Question: I have been struggling with this problem for hours....help
First I must use XSLT 1.0 and I cannot use xsl:key. I have to sort and group the following xml data
'''
<?xml version="1.0" encoding="UTF-8" ?>
<?xml-stylesheet href="class2.xsl" type="text/xsl" ?>
<universite>
<etudiant>
<nom>Rejean Tremblay</nom>
<cours sigle="INF8430" note="89" />
<cours sigle="INF1030" note="69" />
<cours sigle="INF1230" note="75" />
</etudiant>
<etudiant>
<nom>Martin Lambert</nom>
<cours sigle="INF8430" note="75" />
<cours sigle="INF1030" note="72" />
<cours sigle="INF1230" note="73" />
</etudiant>
<etudiant>
<nom>Luc Alain</nom>
<cours sigle="INF9430" note="39" />
<cours sigle="INF1030" note="89" />
<cours sigle="INF1230" note="79" />
</etudiant>
<etudiant>
<nom>Olive Saint-Amant</nom>
<cours sigle="INF8430" note="91" />
<cours sigle="INF1230" note="99" />
</etudiant>
</universite>
'''
The expected result should be

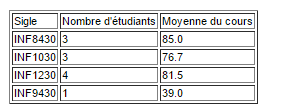
Answer: Without xsl:key (not optimal, of course)
'''
<xsl:stylesheet version="1.0" xmlns:xsl="http://www.w3.org/1999/XSL/Transform">
<xsl:output indent="yes"/>
<xsl:template match="/*">
<table>
<tr>
<td>Sigle</td>
<td>Nombre d'etuidants</td>
<td>Moyenne du cours</td>
</tr>
<xsl:apply-templates select="etudiant/cours"/>
</table>
</xsl:template>
<xsl:template match="cours[not(@sigle = preceding::cours/@sigle)]">
<tr>
<td>
<xsl:value-of select="@sigle"/>
</td>
<xsl:variable name="cnt" select="count(//cours[@sigle = current()/@sigle])"/>
<td>
<xsl:value-of select="$cnt"/>
</td>
<td>
<xsl:value-of select="format-number(sum(//cours[@sigle = current()/@sigle]/@note) div $cnt, '#.0')"/>
</td>
</tr>
</xsl:template>
</xsl:stylesheet>
'''